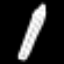
Label: pencil